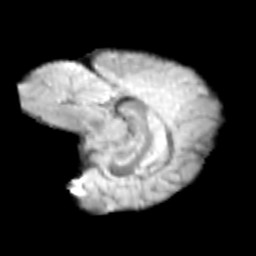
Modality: T2w
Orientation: sagittal
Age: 12
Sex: female
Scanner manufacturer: siemens
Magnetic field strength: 3 T
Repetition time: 3.8 s
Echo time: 0.07 s